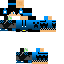
A male skeleton skin with dark skin, wearing brown helmet dressed in a blue armor chest and black pants, featuring a closed mouth.